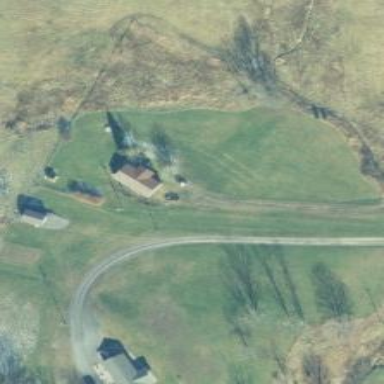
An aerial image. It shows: Driveway.